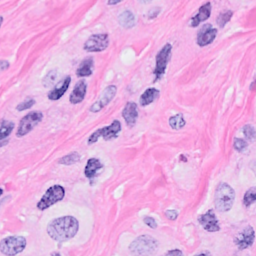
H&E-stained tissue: Breast